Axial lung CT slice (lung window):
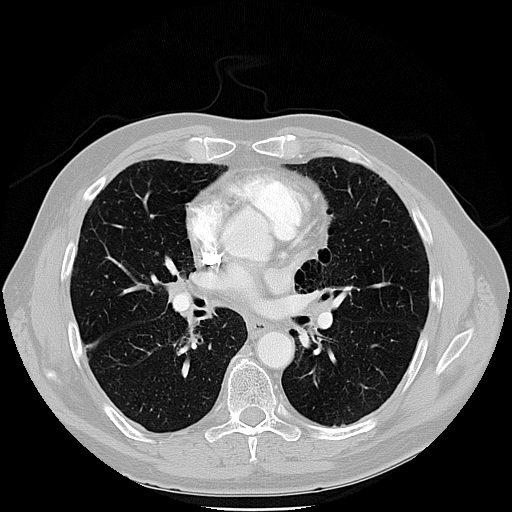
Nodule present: no